Chest X-ray. View position: AP
Patient age: 64
Patient sex: M
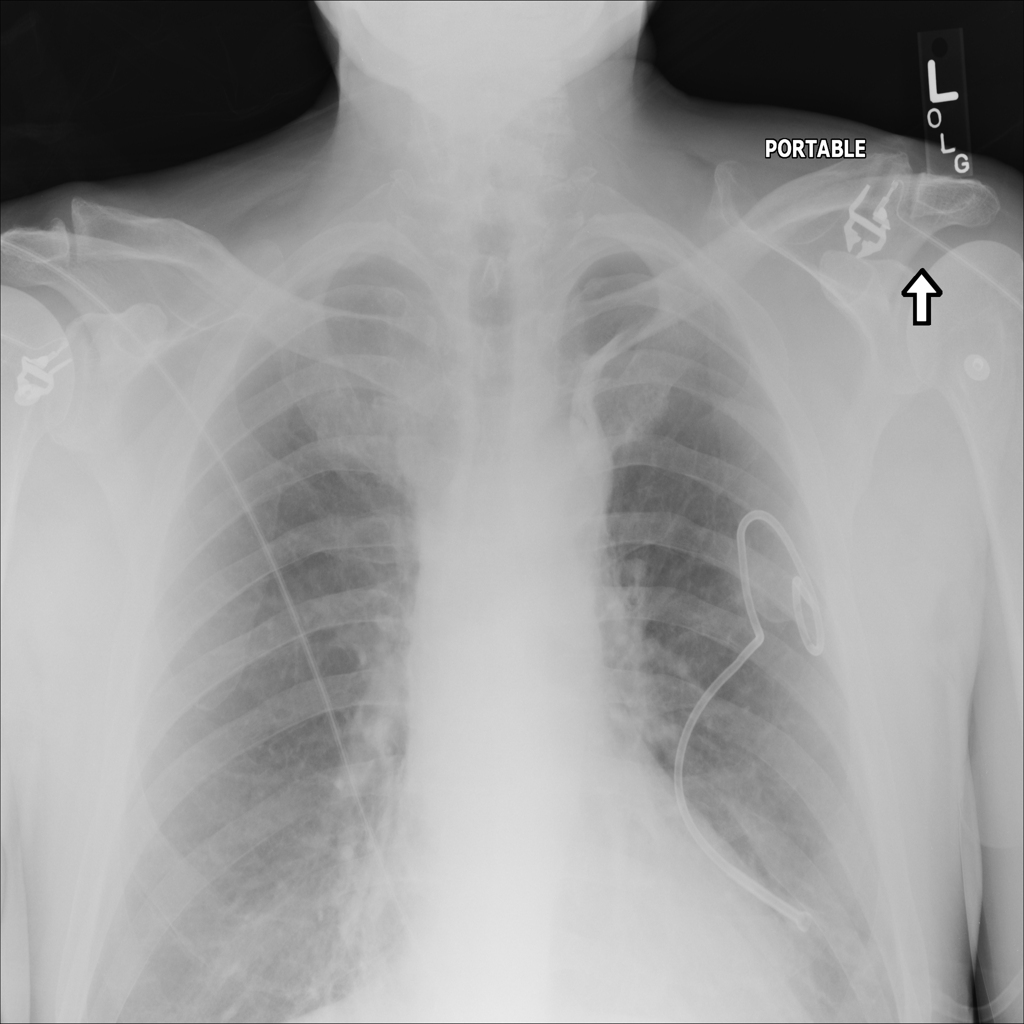
Finding: Pneumothorax